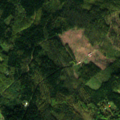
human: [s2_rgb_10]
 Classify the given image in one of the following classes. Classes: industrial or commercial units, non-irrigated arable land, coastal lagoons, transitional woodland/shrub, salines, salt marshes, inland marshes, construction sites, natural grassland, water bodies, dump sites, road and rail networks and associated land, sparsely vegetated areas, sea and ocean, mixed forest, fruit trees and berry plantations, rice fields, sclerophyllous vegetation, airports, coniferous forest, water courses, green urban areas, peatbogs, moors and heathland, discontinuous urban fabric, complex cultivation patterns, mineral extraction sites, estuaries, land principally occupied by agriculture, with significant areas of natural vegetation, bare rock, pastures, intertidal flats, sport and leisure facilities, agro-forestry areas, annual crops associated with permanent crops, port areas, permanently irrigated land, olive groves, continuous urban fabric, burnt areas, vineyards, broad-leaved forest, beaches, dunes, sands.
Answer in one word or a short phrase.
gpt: non-irrigated arable land, broad-leaved forest, coniferous forest, mixed forest, transitional woodland/shrub